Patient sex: M
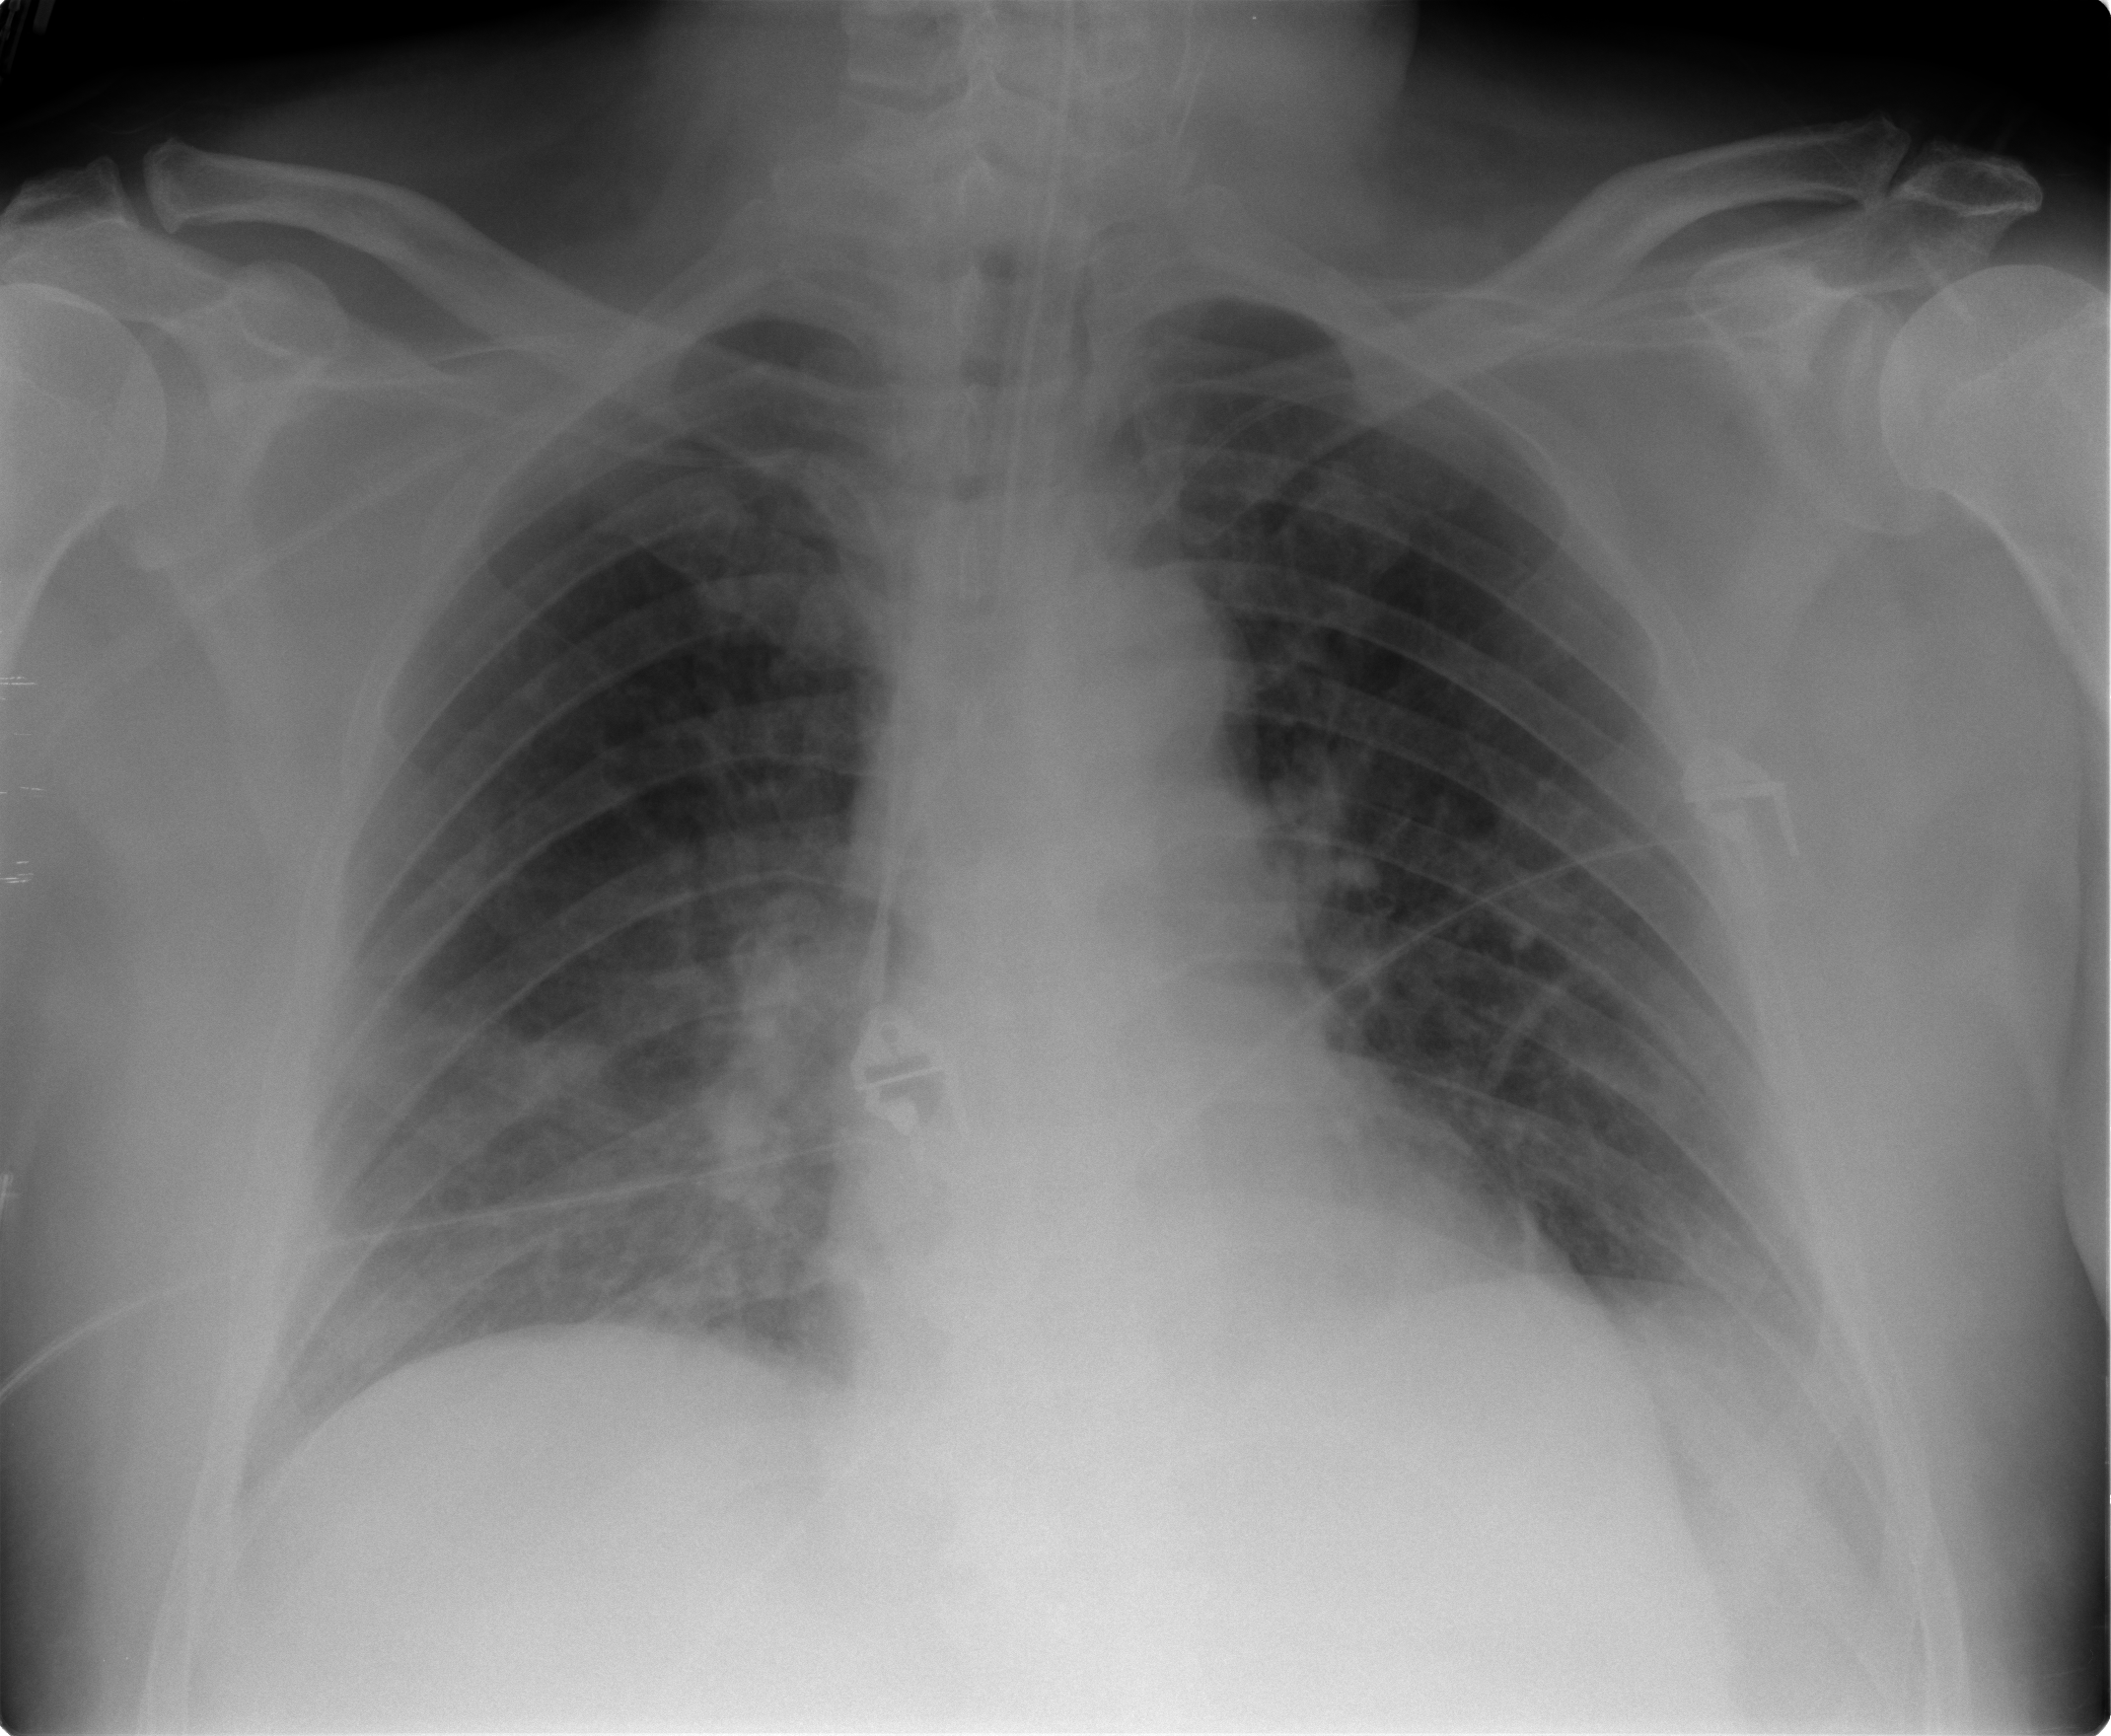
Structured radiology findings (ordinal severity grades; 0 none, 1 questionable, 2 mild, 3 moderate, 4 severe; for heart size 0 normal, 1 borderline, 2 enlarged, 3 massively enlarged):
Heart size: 0
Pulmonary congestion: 2
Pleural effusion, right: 2
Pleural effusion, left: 2
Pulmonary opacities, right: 2
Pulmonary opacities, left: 0
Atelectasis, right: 2
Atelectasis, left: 2